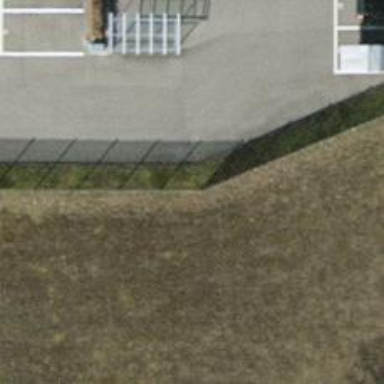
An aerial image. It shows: Building with surveillance equipment installed.